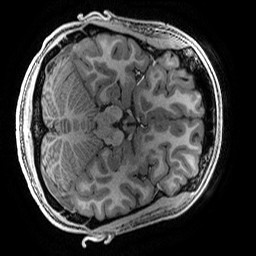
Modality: T1w
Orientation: axial
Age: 17
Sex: male
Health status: ill
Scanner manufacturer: ge
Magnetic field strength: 3 T
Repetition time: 0.007664 s
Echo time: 0.00342 s